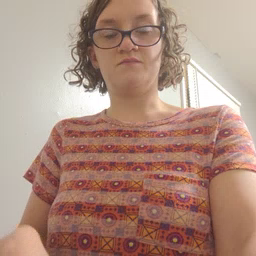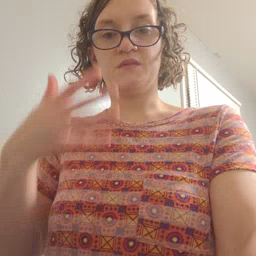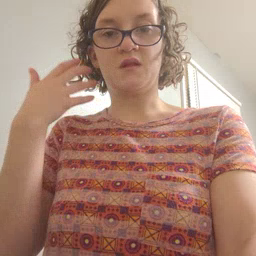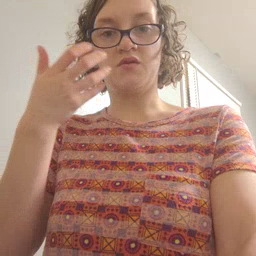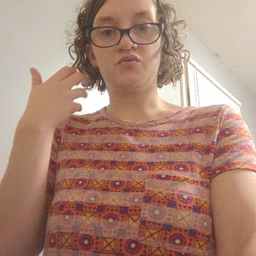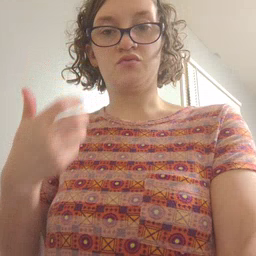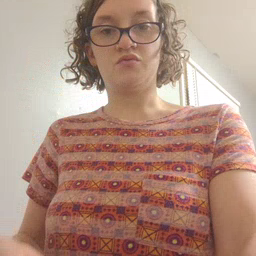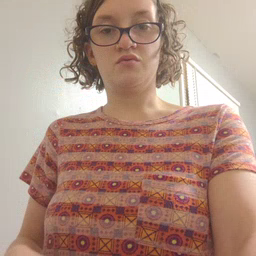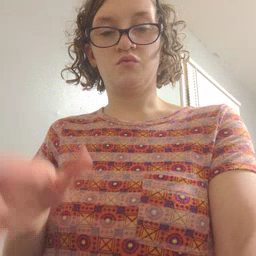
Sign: tiger